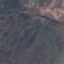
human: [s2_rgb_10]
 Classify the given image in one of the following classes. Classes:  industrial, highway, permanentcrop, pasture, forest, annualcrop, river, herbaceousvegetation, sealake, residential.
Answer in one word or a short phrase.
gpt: HerbaceousVegetation